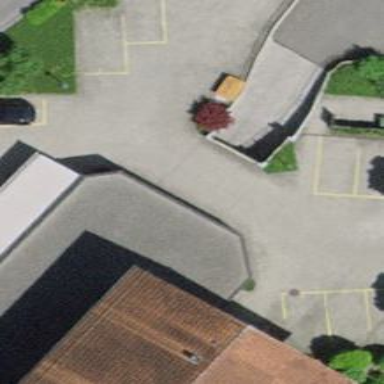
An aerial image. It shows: Parking entrance.